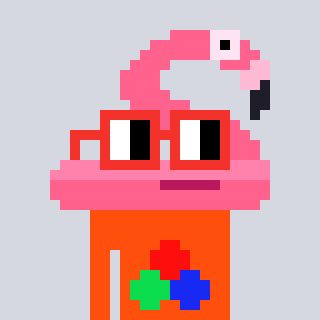
a pixel art character with square red glasses, a flamingo-shaped head and a orange-colored body on a cool background